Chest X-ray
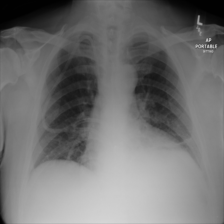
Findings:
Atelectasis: negative
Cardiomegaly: negative
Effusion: negative
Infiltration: negative
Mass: negative
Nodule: negative
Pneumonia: negative
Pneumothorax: negative
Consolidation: negative
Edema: negative
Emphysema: negative
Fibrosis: negative
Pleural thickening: negative
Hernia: negative